A scalogram of one vibration snapshot from a rotating bearing is shown, computed with a continuous wavelet transform. What is the most likely bearing condition (normal, inner_race, outer_race, ball)?
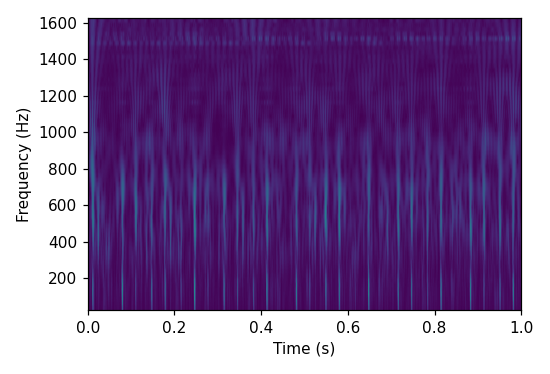
Answer: inner_race